Field crop: maize
Growth stage: 2
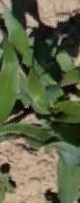
Species: maize